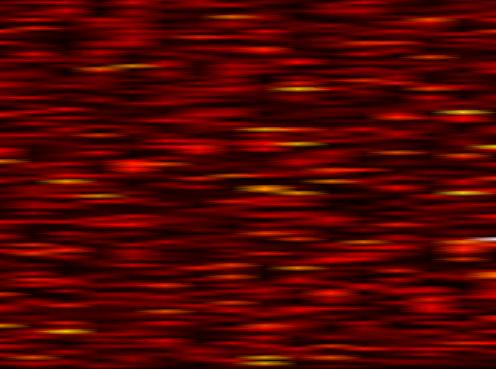
Label: FBMC